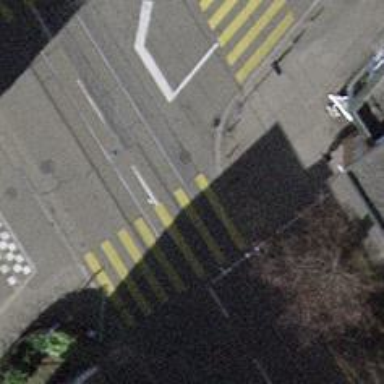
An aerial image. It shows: Pedestrian crossing with zebra markings on footway.